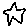
Label: star